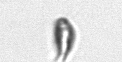
Label: Cryptophyta